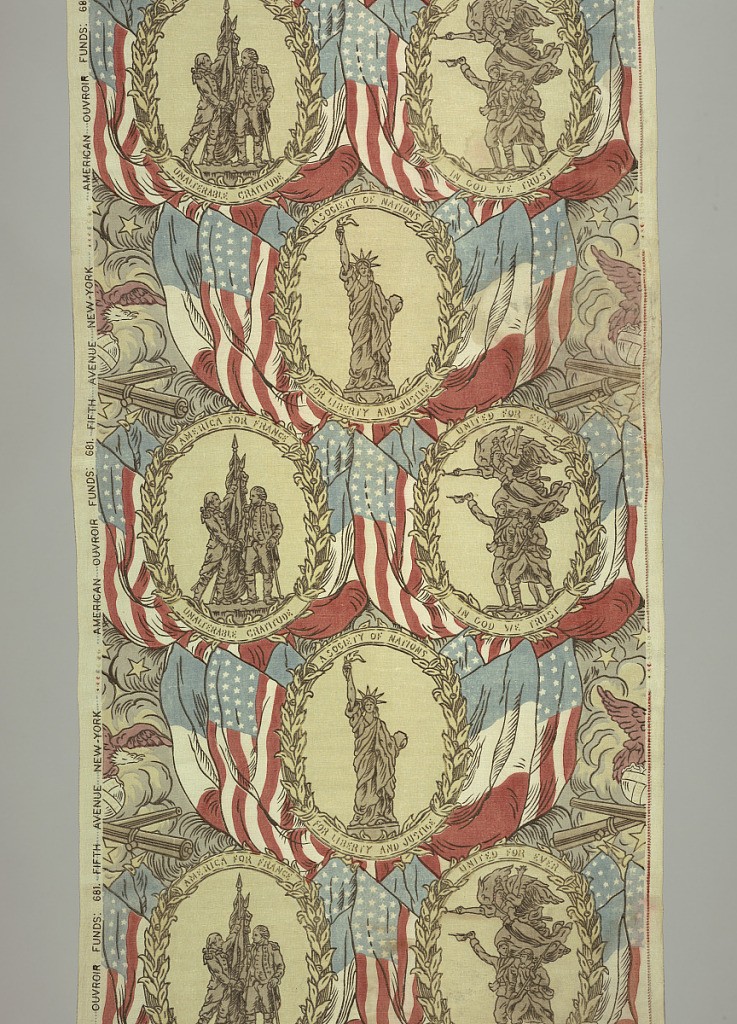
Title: Textile
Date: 1917–18
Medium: cotton warp and linen weft Technique: printed
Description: Textile printed in red, white, blue, buff, grey, etc. commemorating French and American friendship groups in oval medallions, with Statue of Liberty in center.